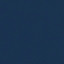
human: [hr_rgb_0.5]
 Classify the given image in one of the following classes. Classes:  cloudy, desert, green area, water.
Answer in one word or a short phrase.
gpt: water